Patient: sex M, age 71
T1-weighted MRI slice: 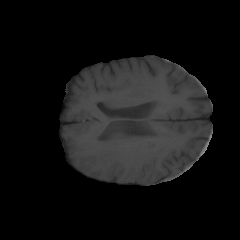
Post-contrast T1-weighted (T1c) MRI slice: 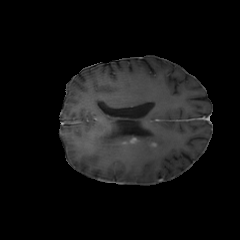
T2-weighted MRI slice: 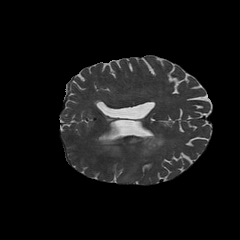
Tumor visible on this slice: yes
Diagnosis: Glioblastoma, IDH-wildtype
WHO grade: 4